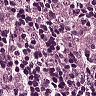
Metastatic tissue present: yes